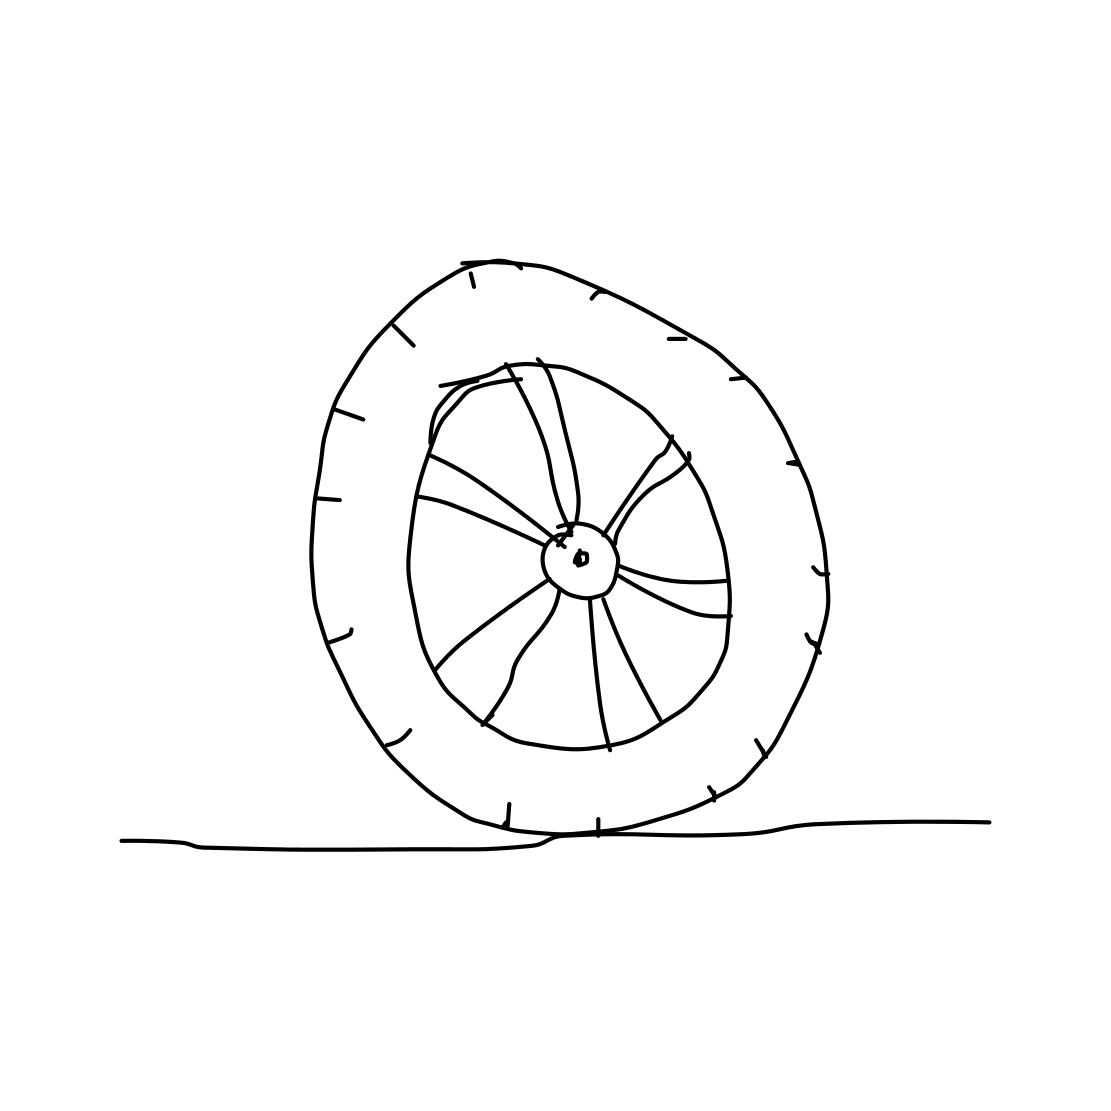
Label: wheel